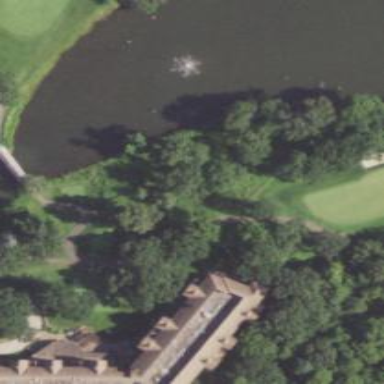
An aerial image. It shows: Scenic view of water hazard on golf course. The natural water feature adds beauty to the landscape.